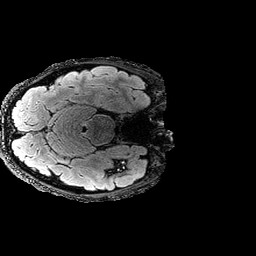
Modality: FLAIR
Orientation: axial
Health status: ill
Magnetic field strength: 3 T